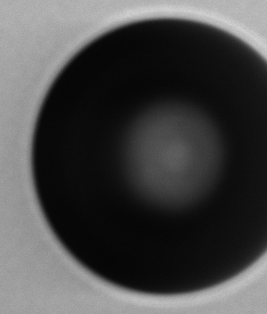
Label: bubble